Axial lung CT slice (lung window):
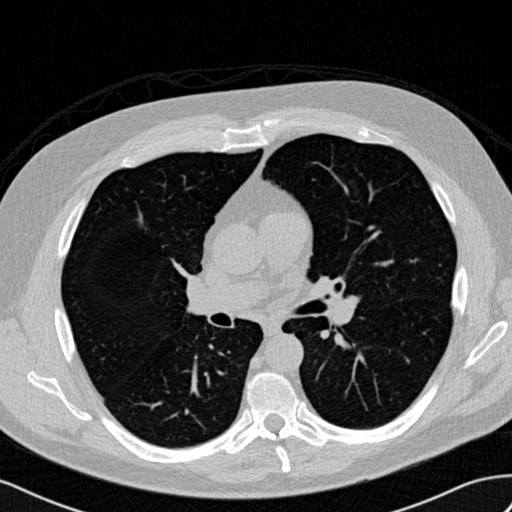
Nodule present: no